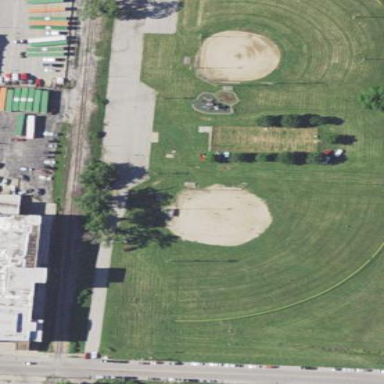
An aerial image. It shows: Baseball pitch for leisure and sports activities.